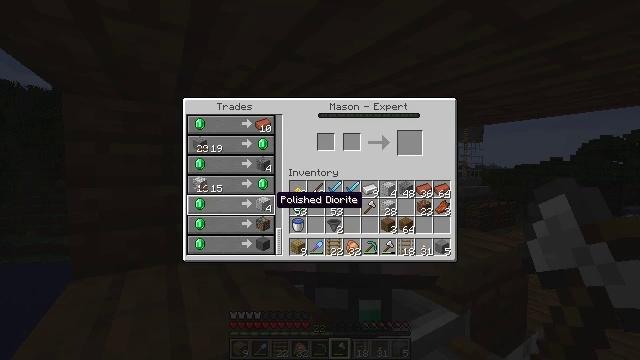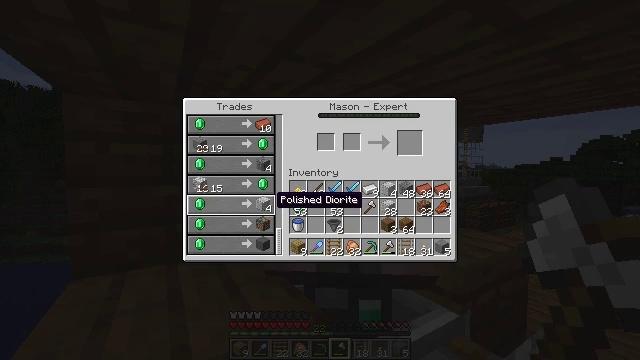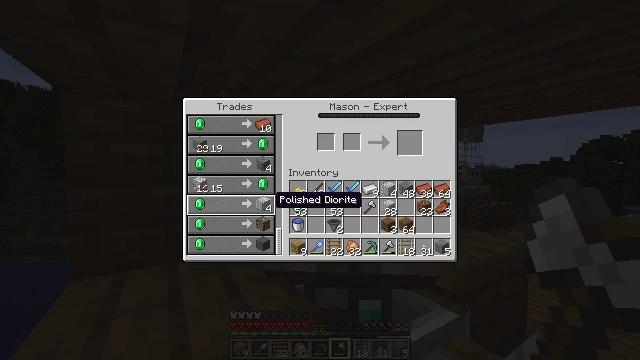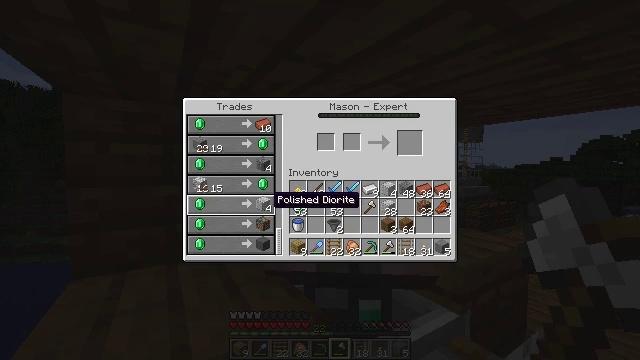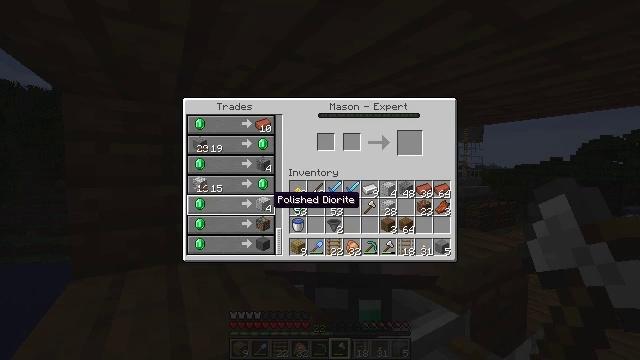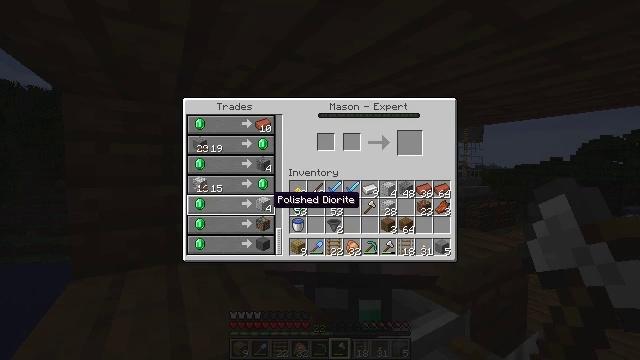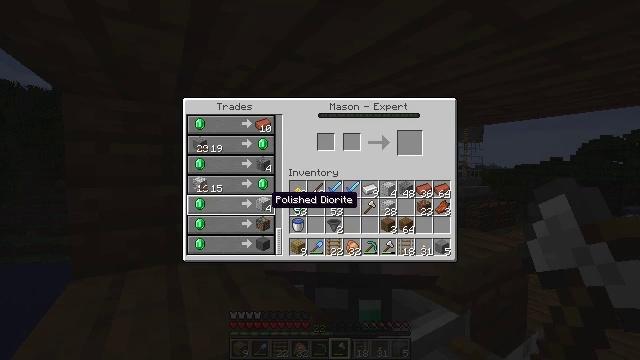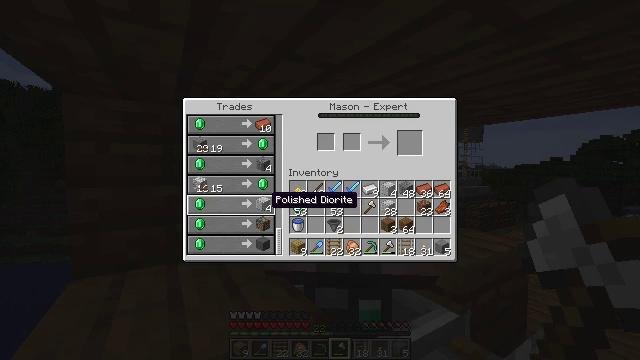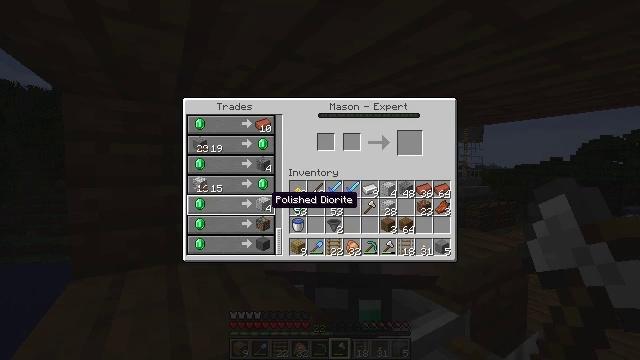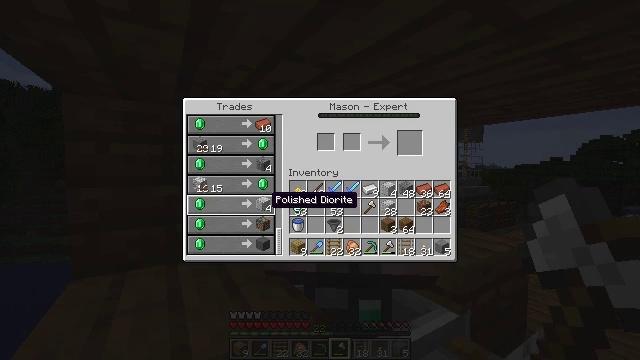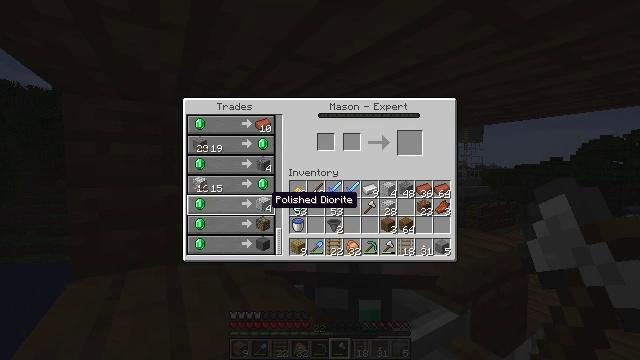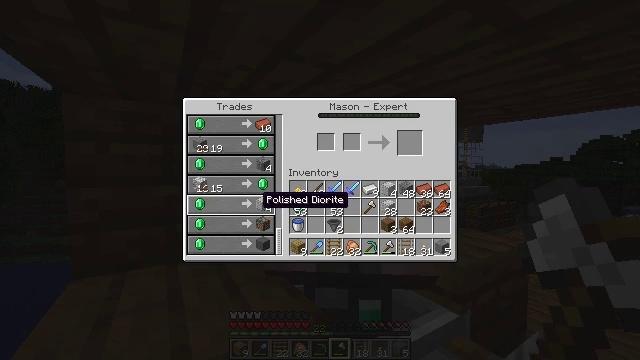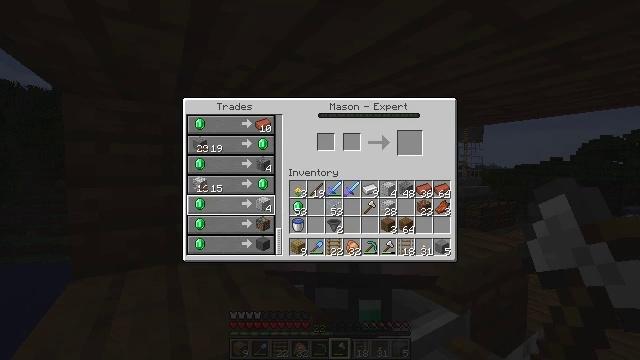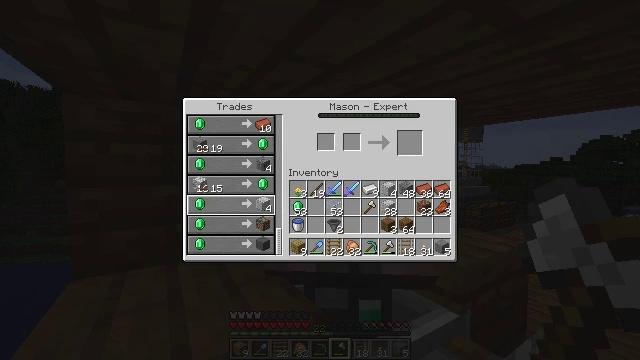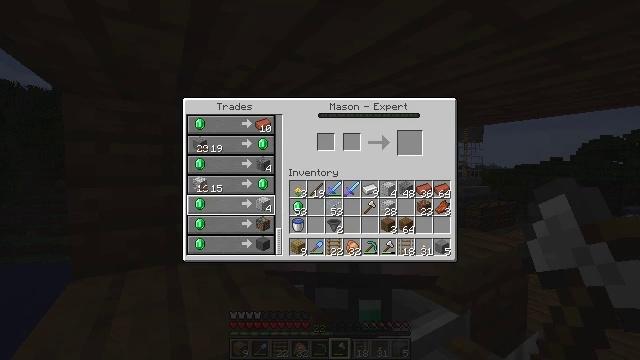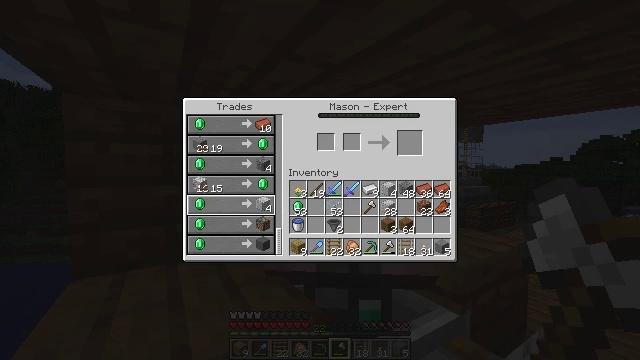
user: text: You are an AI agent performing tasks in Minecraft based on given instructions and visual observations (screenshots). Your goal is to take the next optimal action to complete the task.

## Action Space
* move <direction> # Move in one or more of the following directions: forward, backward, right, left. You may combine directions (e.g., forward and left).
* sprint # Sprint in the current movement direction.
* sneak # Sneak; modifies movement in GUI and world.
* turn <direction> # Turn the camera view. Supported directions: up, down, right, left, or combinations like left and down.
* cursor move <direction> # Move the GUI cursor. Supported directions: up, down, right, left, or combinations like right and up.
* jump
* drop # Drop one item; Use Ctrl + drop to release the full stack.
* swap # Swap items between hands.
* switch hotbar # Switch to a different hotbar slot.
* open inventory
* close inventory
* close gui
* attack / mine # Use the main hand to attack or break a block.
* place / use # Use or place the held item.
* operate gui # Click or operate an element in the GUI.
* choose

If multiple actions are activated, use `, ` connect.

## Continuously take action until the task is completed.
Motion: motion action
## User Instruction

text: Use the crafting table to create polished diorite.
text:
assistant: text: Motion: no_op
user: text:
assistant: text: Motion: no_op
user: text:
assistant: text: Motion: no_op
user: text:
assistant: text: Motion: no_op
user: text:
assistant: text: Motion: no_op
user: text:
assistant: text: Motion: no_op
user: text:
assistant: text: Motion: no_op
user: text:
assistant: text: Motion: no_op
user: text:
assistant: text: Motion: no_op
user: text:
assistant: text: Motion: no_op
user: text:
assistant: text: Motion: cursor move left
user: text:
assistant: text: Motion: cursor move left
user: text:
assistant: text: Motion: no_op
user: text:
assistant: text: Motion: no_op
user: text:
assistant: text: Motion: no_op
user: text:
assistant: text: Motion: no_op
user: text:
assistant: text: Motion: no_op
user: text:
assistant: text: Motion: no_op
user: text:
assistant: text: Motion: no_op
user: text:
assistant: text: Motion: no_op
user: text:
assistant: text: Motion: no_op
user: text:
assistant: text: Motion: no_op
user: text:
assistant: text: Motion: no_op
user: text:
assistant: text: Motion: no_op
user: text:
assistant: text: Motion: no_op
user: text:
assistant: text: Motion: no_op
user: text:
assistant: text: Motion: no_op
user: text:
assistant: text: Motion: operate gui
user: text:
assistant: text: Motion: operate gui
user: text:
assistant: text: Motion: operate gui